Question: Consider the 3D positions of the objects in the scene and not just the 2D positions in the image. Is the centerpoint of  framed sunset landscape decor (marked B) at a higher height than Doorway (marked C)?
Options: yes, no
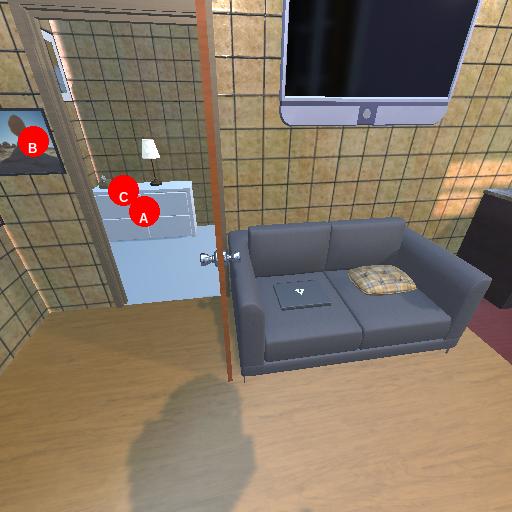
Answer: yes